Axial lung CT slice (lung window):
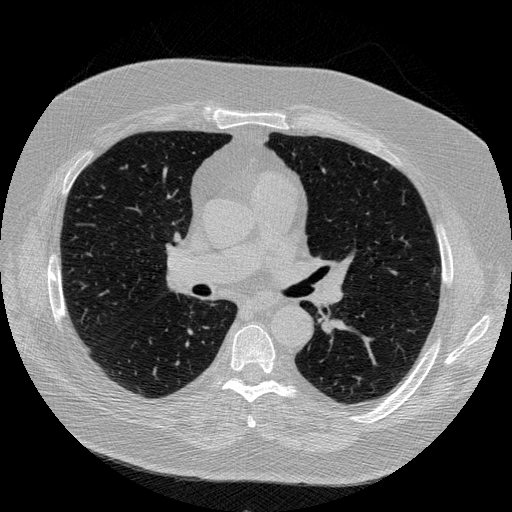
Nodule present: no